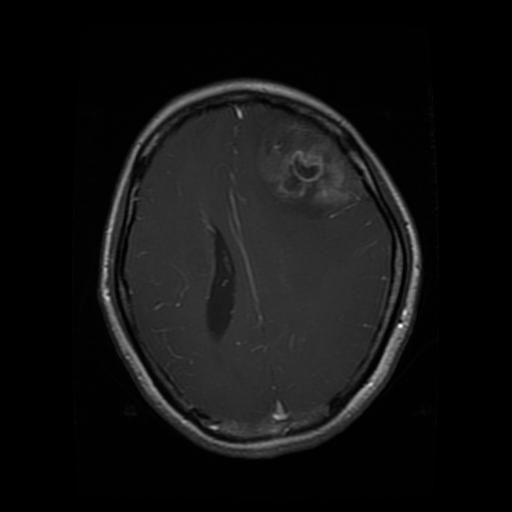
Label: glioma